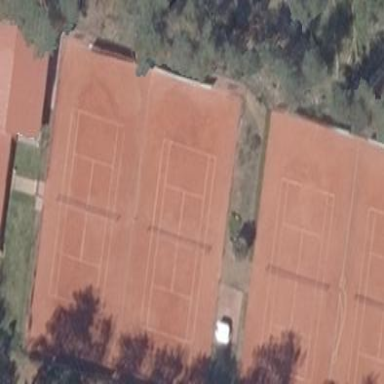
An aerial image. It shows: Tennis court on pitch.